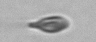
Label: Cryptophyta